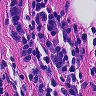
Metastatic tissue present: no